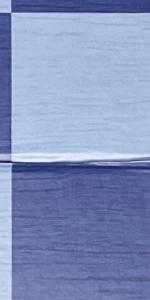
Label: Empty